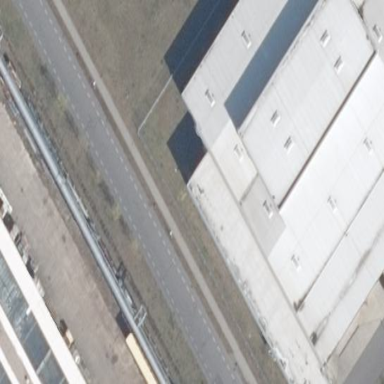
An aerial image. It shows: Industrial building with flat grey roof. The building itself is white in color.